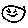
Label: smiley face